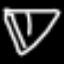
Label: diamond